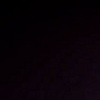
Label: space